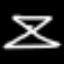
Label: hourglass